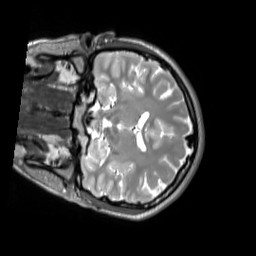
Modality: T2w
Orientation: coronal
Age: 19
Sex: female
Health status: ill
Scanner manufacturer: siemens
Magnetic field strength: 3 T
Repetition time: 2.8 s
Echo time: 0.326 s